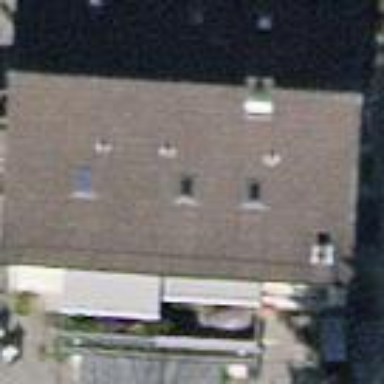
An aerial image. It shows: Building with tile roof.